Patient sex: M
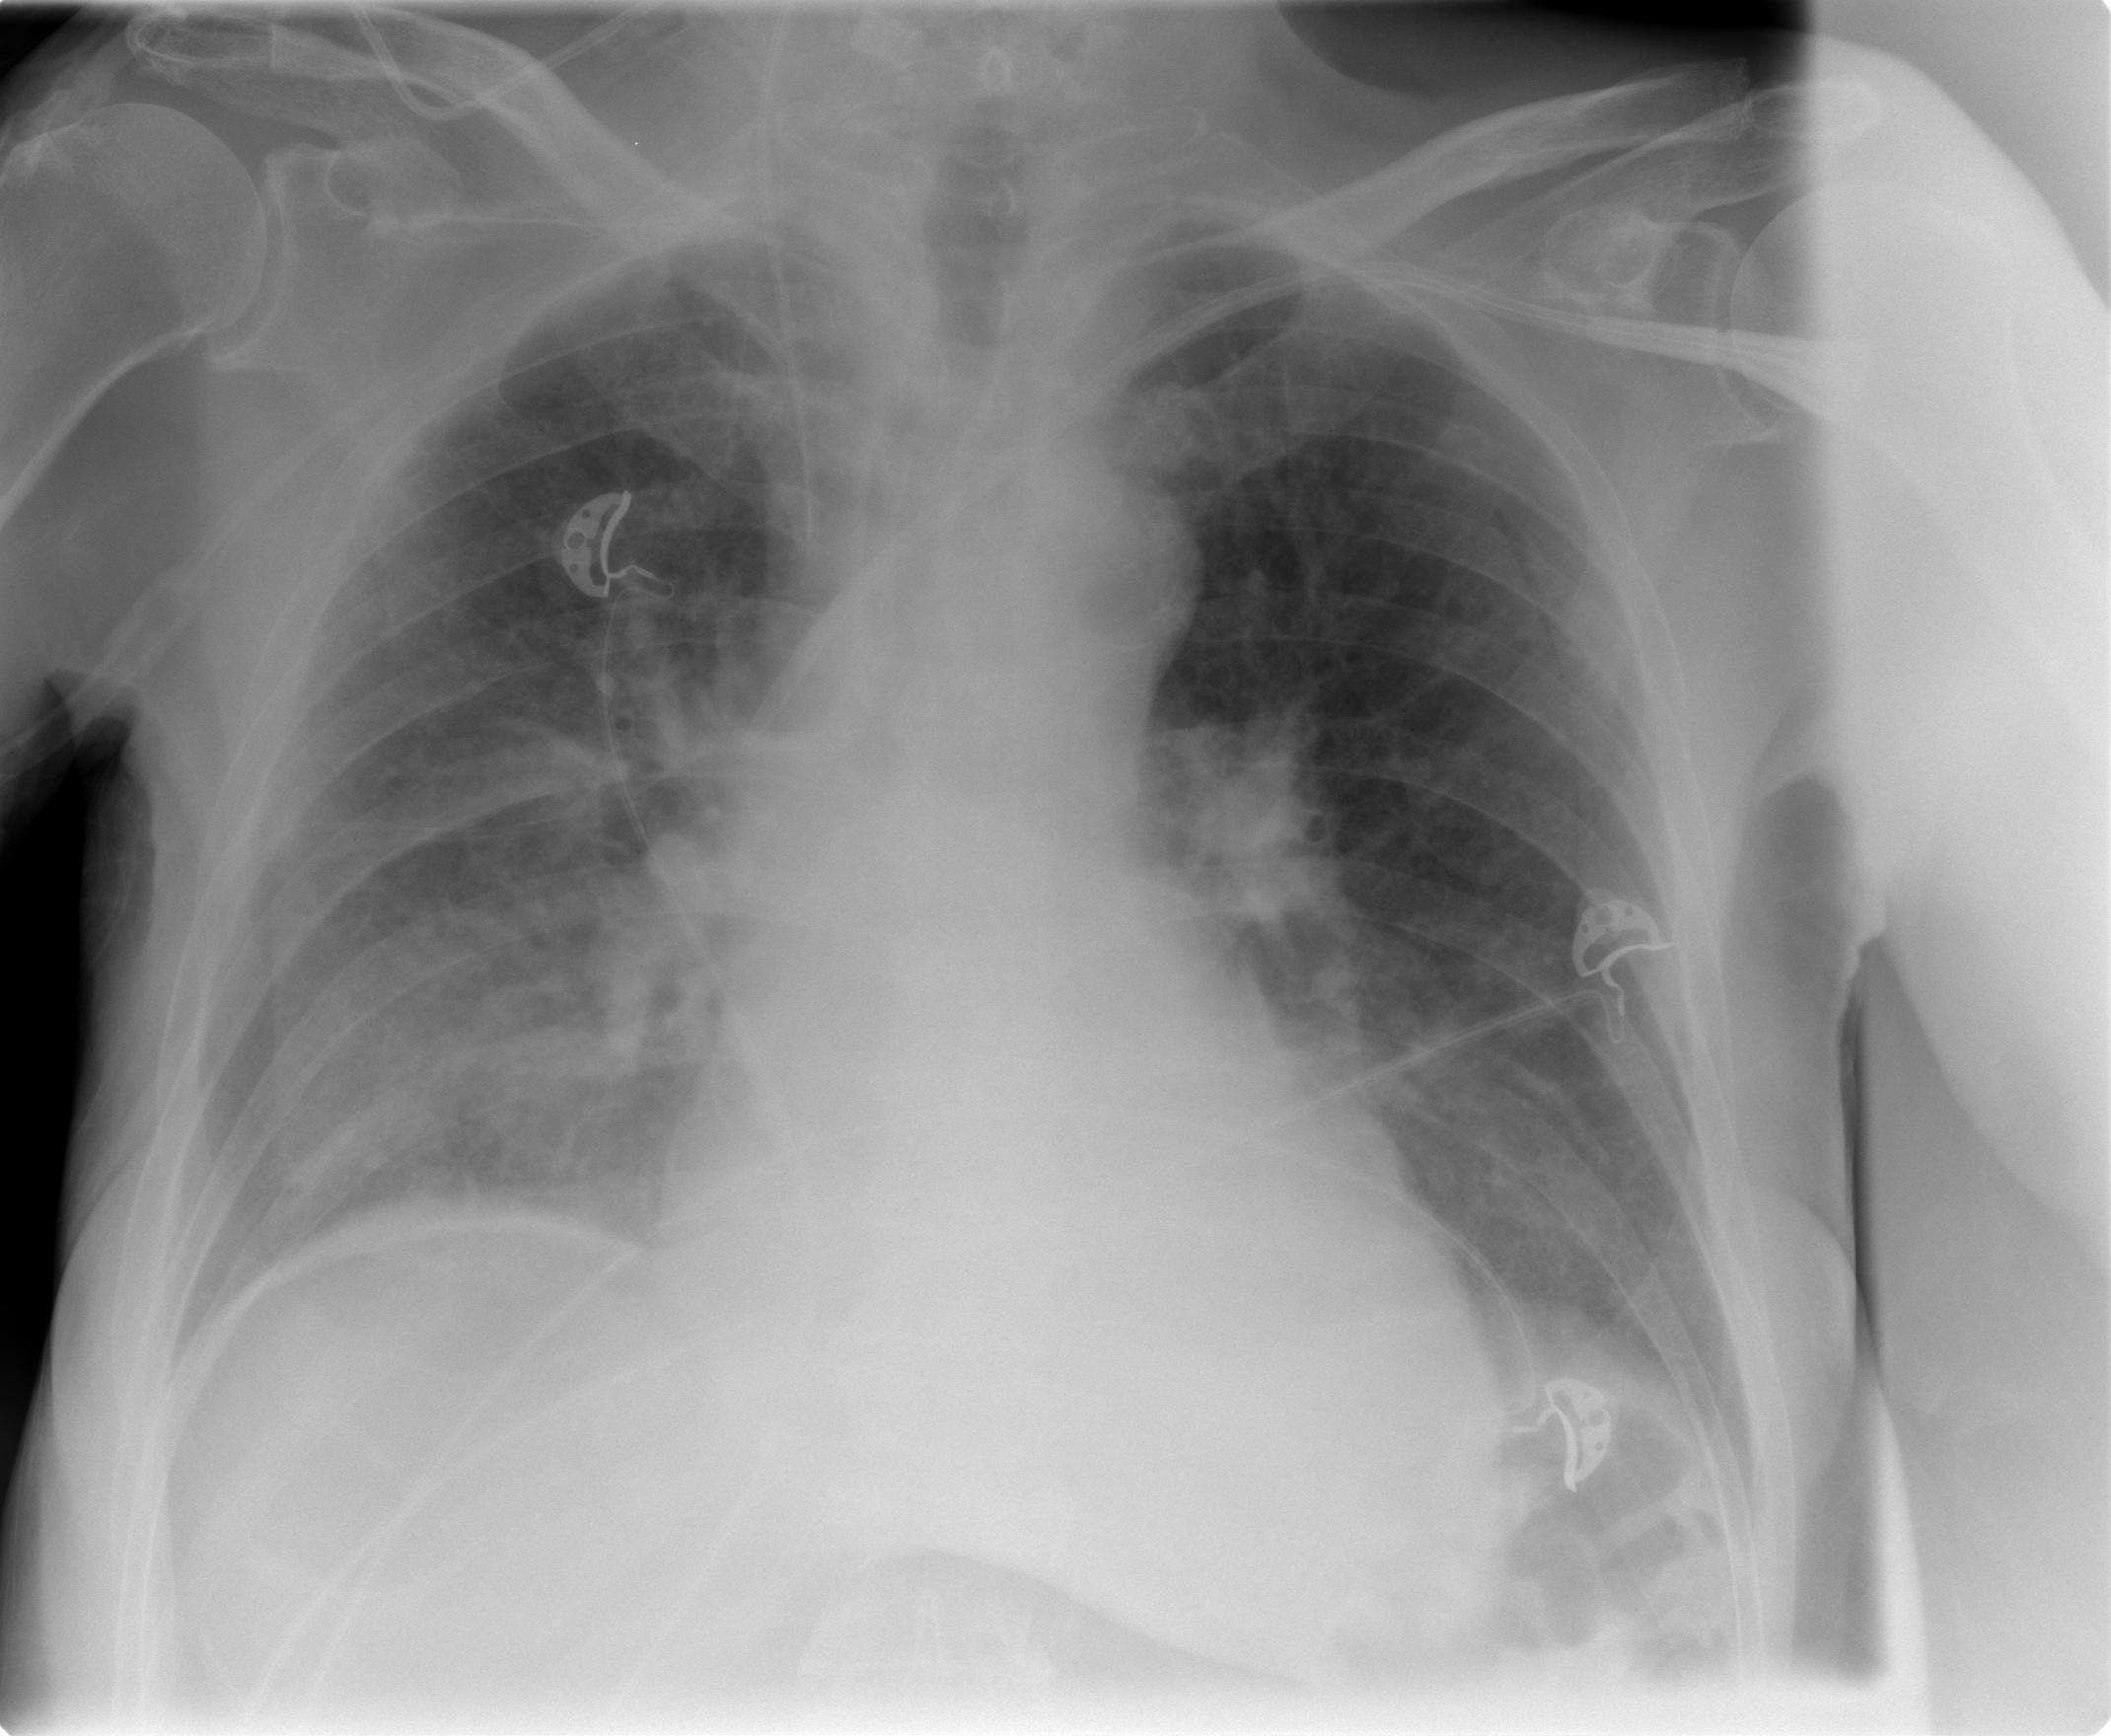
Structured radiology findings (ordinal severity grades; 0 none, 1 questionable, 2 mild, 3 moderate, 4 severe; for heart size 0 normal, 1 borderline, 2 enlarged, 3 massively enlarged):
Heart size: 0
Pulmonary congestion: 2
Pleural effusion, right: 2
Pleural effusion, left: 0
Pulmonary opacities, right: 0
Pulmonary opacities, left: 0
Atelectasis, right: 0
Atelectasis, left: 0